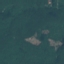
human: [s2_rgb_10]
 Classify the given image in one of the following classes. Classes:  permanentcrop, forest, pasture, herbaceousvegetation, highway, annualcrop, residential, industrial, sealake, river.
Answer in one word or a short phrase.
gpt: Forest